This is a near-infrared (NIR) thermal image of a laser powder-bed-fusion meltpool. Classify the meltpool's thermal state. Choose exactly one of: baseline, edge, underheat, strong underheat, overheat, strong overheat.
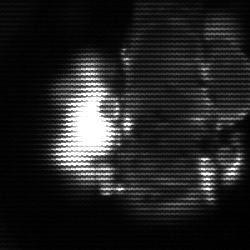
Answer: strong underheat